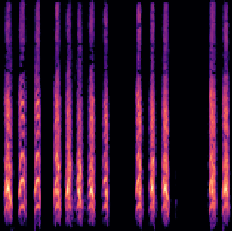
Sound class: Dog